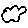
Label: cloud